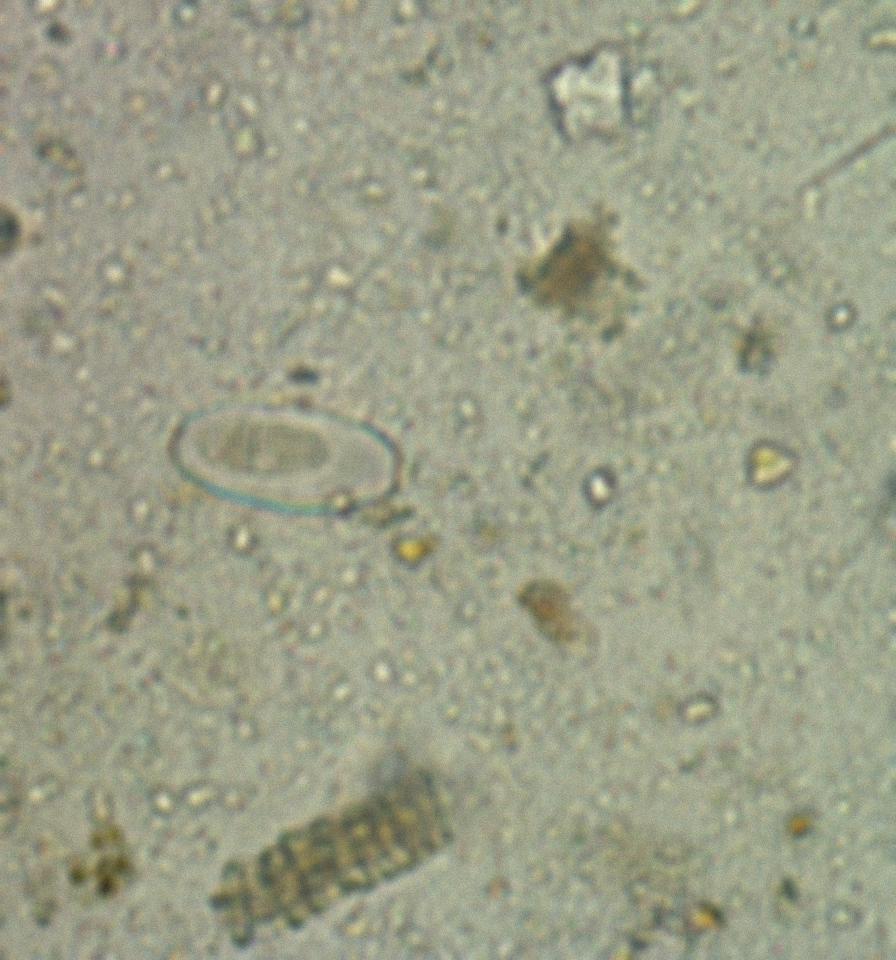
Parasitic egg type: Enterobius vermicularis